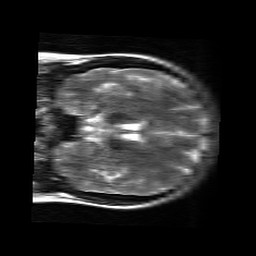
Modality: T2w
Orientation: coronal
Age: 23
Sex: female
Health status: healthy
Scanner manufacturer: siemens
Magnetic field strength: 3 T
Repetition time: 4.01 s
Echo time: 0.116 s